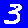
Digit: 3